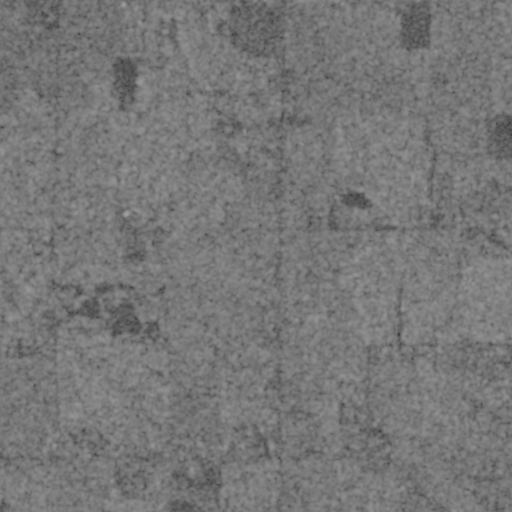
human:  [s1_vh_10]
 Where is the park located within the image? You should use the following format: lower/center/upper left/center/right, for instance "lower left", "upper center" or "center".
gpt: The park is located in the upper right of the image.
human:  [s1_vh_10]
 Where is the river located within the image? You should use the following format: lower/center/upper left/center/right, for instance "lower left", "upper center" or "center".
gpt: The river is located in the lower of the image.
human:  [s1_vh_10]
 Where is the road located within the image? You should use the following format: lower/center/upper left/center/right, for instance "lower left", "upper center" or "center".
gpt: There is no road in the image.

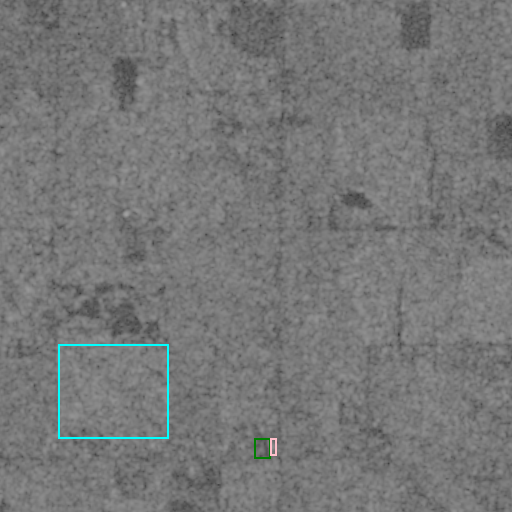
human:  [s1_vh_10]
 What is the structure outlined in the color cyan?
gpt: The structure outlined in cyan is a crop field.
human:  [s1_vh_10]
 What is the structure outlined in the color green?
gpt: The structure outlined in green is a parking lot.
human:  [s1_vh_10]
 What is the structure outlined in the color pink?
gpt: The structure outlined in pink is a building.
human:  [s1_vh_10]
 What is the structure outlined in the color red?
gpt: There is no red outline.